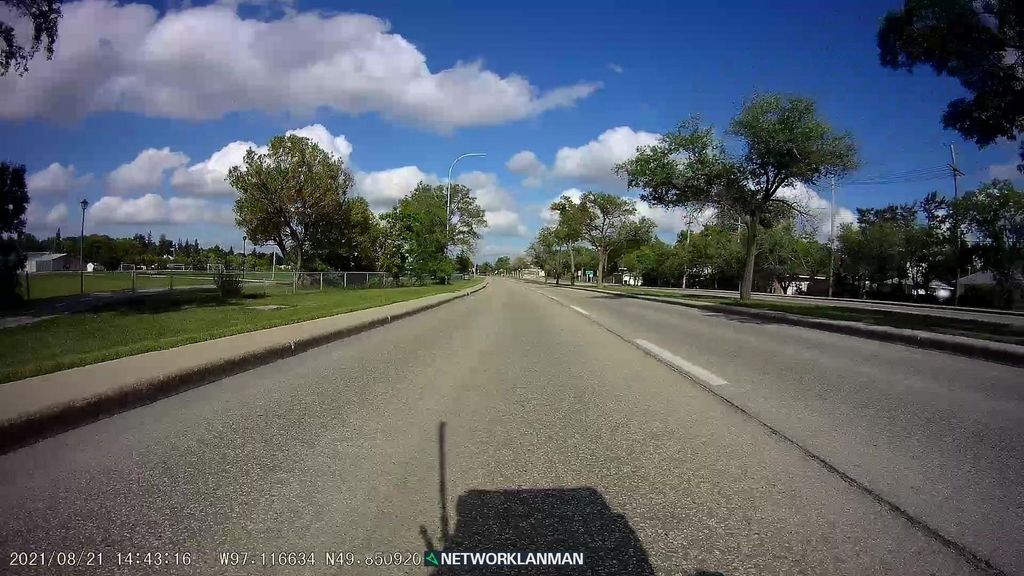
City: winnipeg